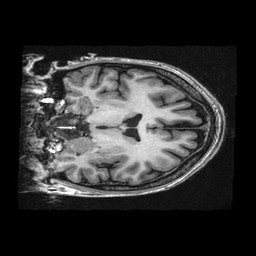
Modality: T1w
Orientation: coronal
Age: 23
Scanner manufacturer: ge
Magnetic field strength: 3 T
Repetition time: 0.008388 s
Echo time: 0.003112 s